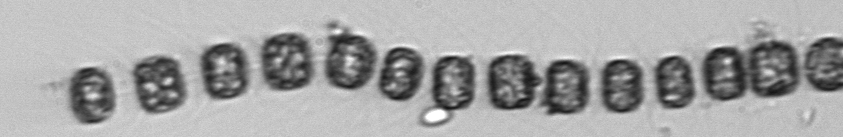
Label: Thalassiosira